Question: I am completely a new comer to the python world. Basically I'm used to in Visual Studio.
I've installed VS2015 preview recently. It has new project template for python Django. I'm trying to explore it.
While taking a new project, I've got the following prompt-

What should I do regarding the ?
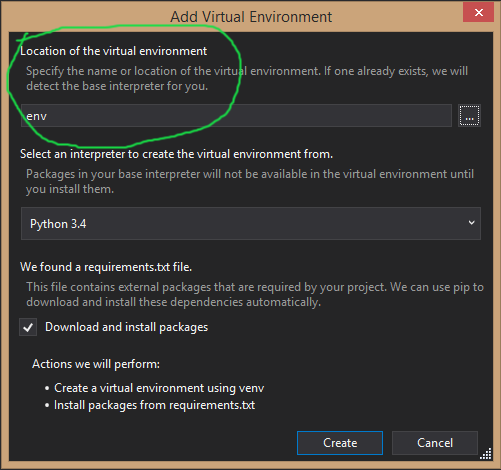
Answer: One of the better concepts with Python is Virtual Environments. This allows you to run multiple versions of Python on the same server without them affecting each other.
I am no expert, but the general consensus I have seen is to have the env inside your project file. This keeps everything together and there is no confusion as to which environment is for what project.
If you want to read up about Virtual Env: <URL>